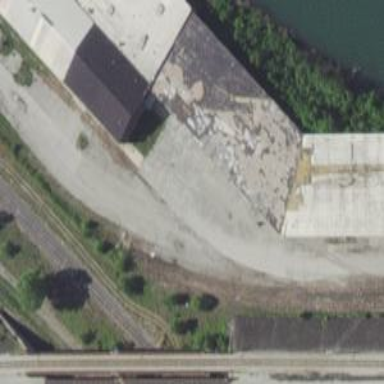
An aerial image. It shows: Abandoned railway.